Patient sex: M
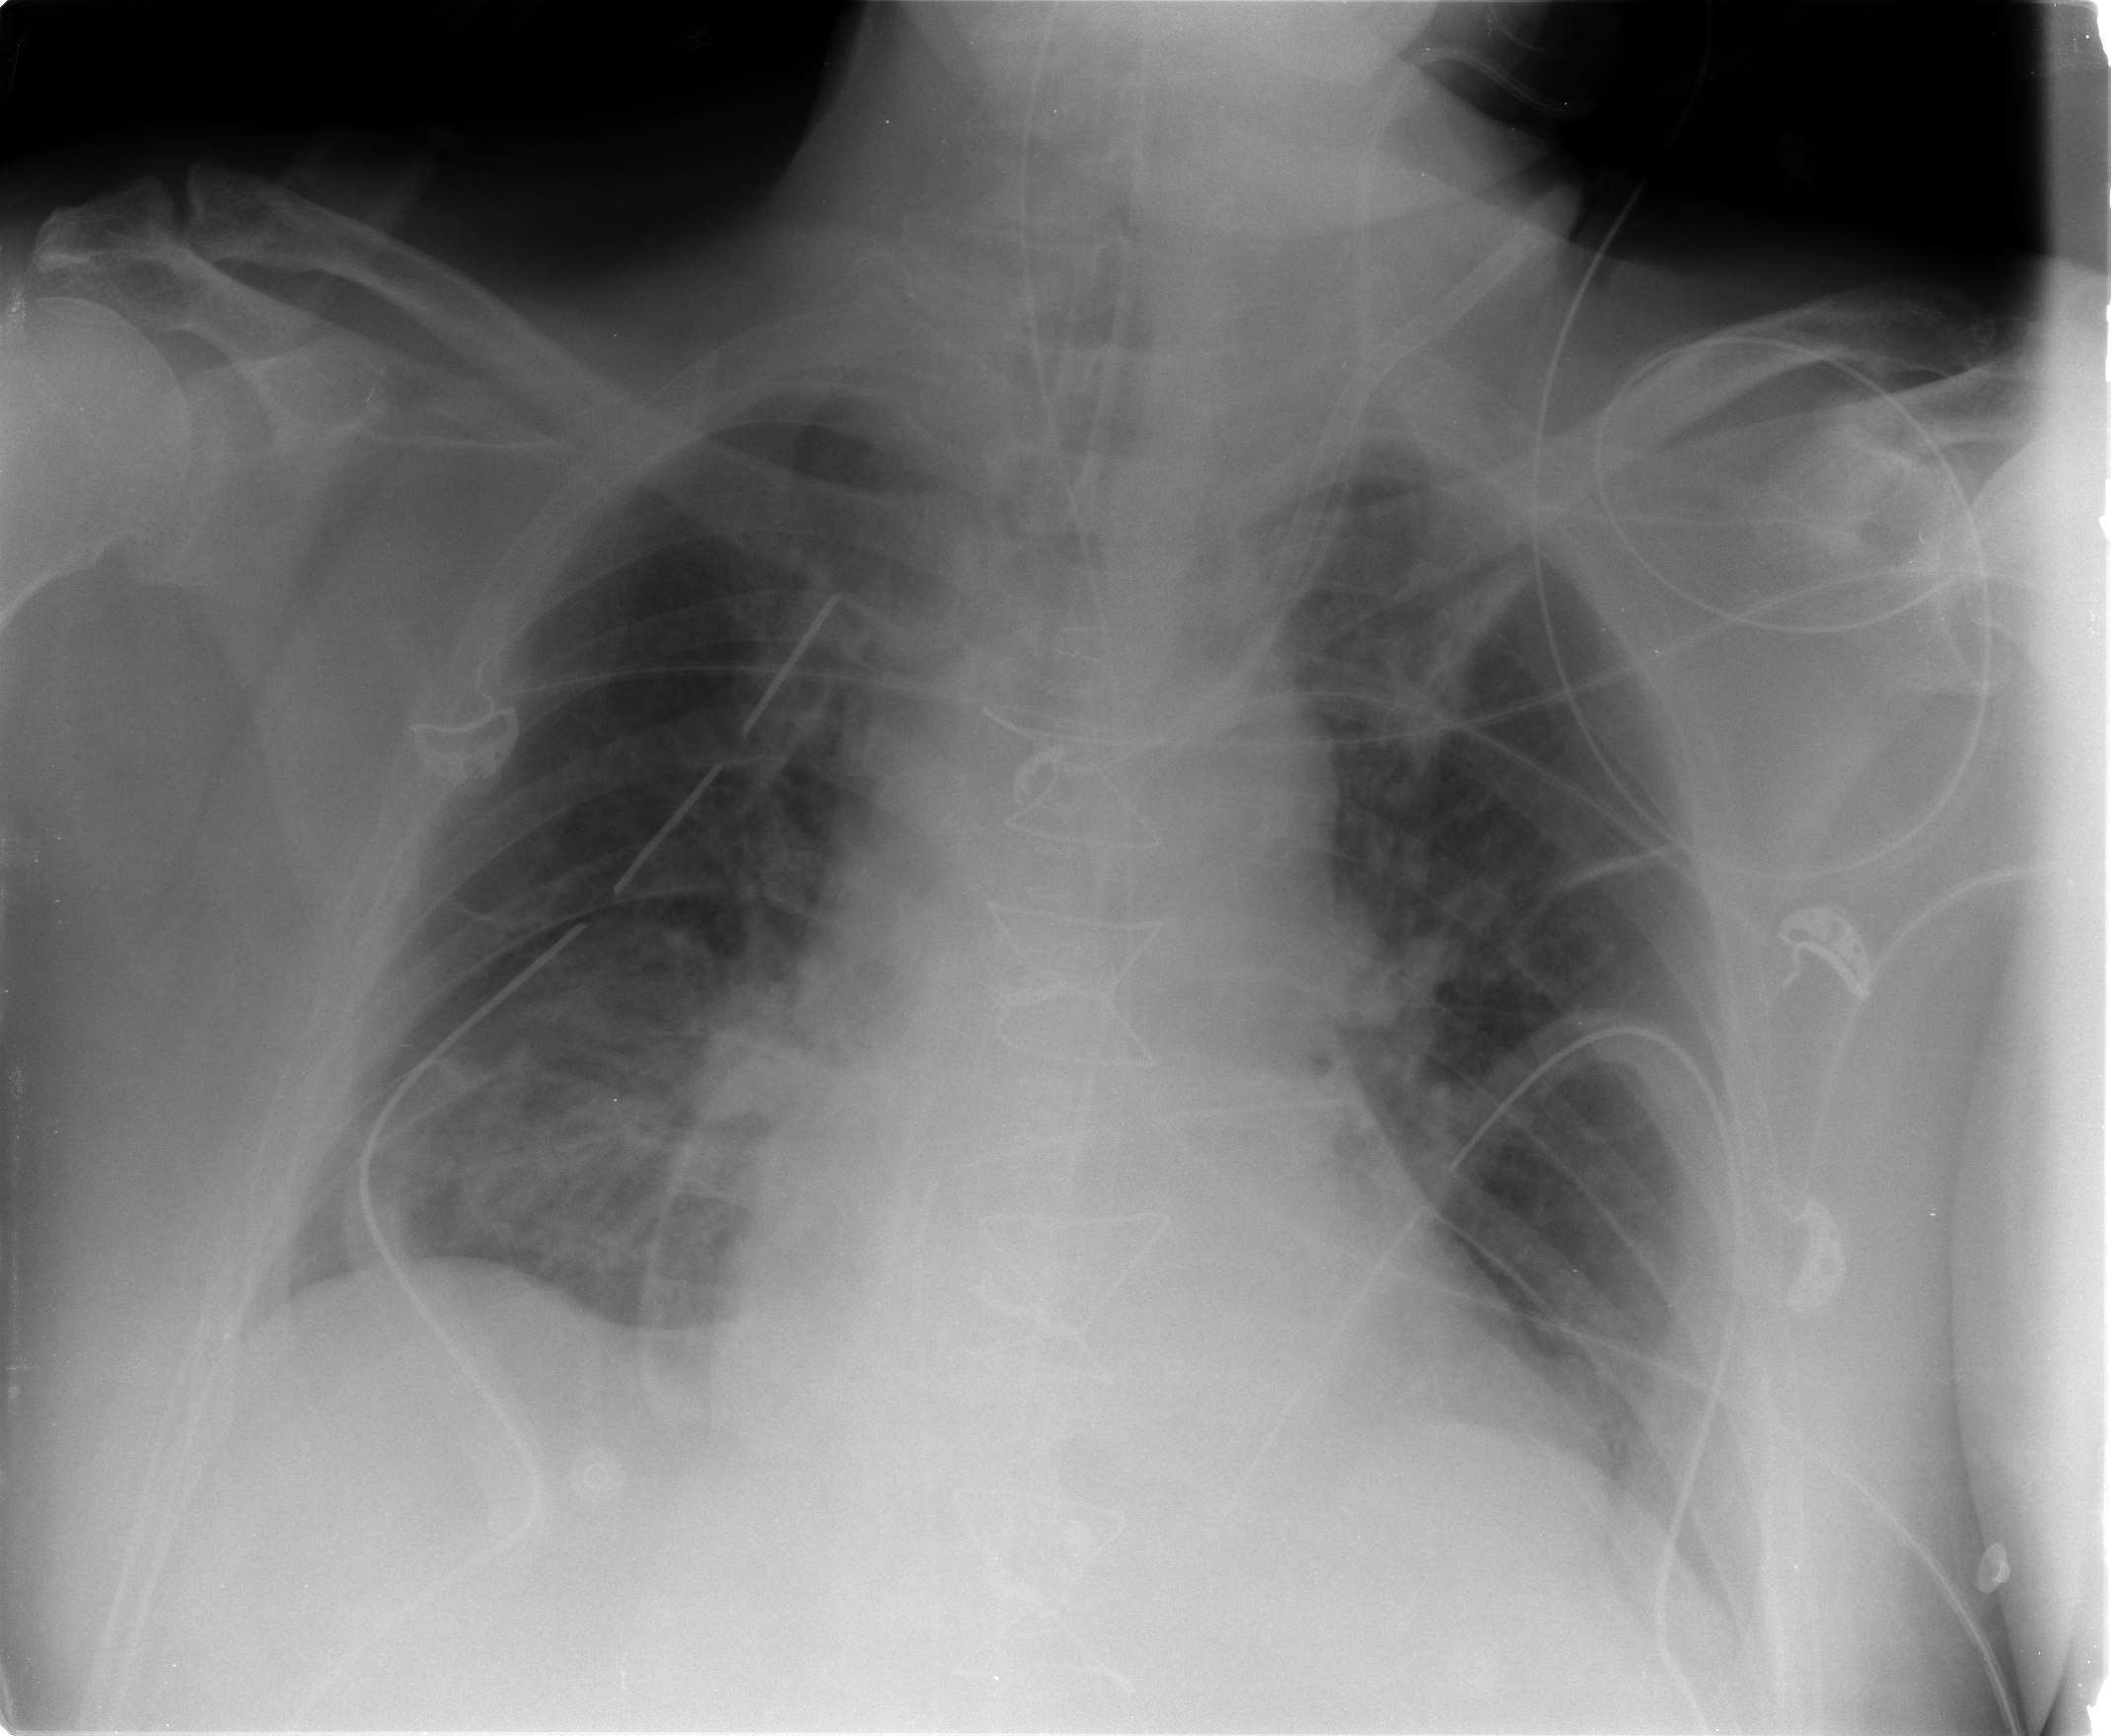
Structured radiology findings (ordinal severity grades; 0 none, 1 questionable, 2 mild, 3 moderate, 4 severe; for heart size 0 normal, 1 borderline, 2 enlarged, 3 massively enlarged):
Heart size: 2
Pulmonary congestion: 2
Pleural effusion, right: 0
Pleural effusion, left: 0
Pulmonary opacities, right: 1
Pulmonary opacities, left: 0
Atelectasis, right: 2
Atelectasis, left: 2